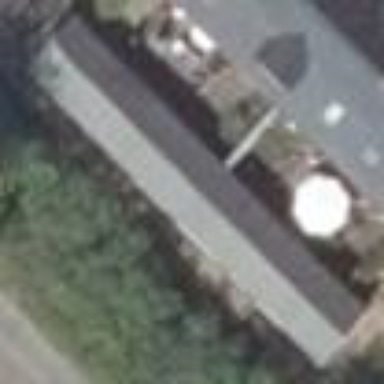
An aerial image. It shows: Stable building with gabled roof.